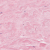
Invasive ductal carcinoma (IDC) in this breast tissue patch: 0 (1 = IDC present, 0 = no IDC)